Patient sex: F
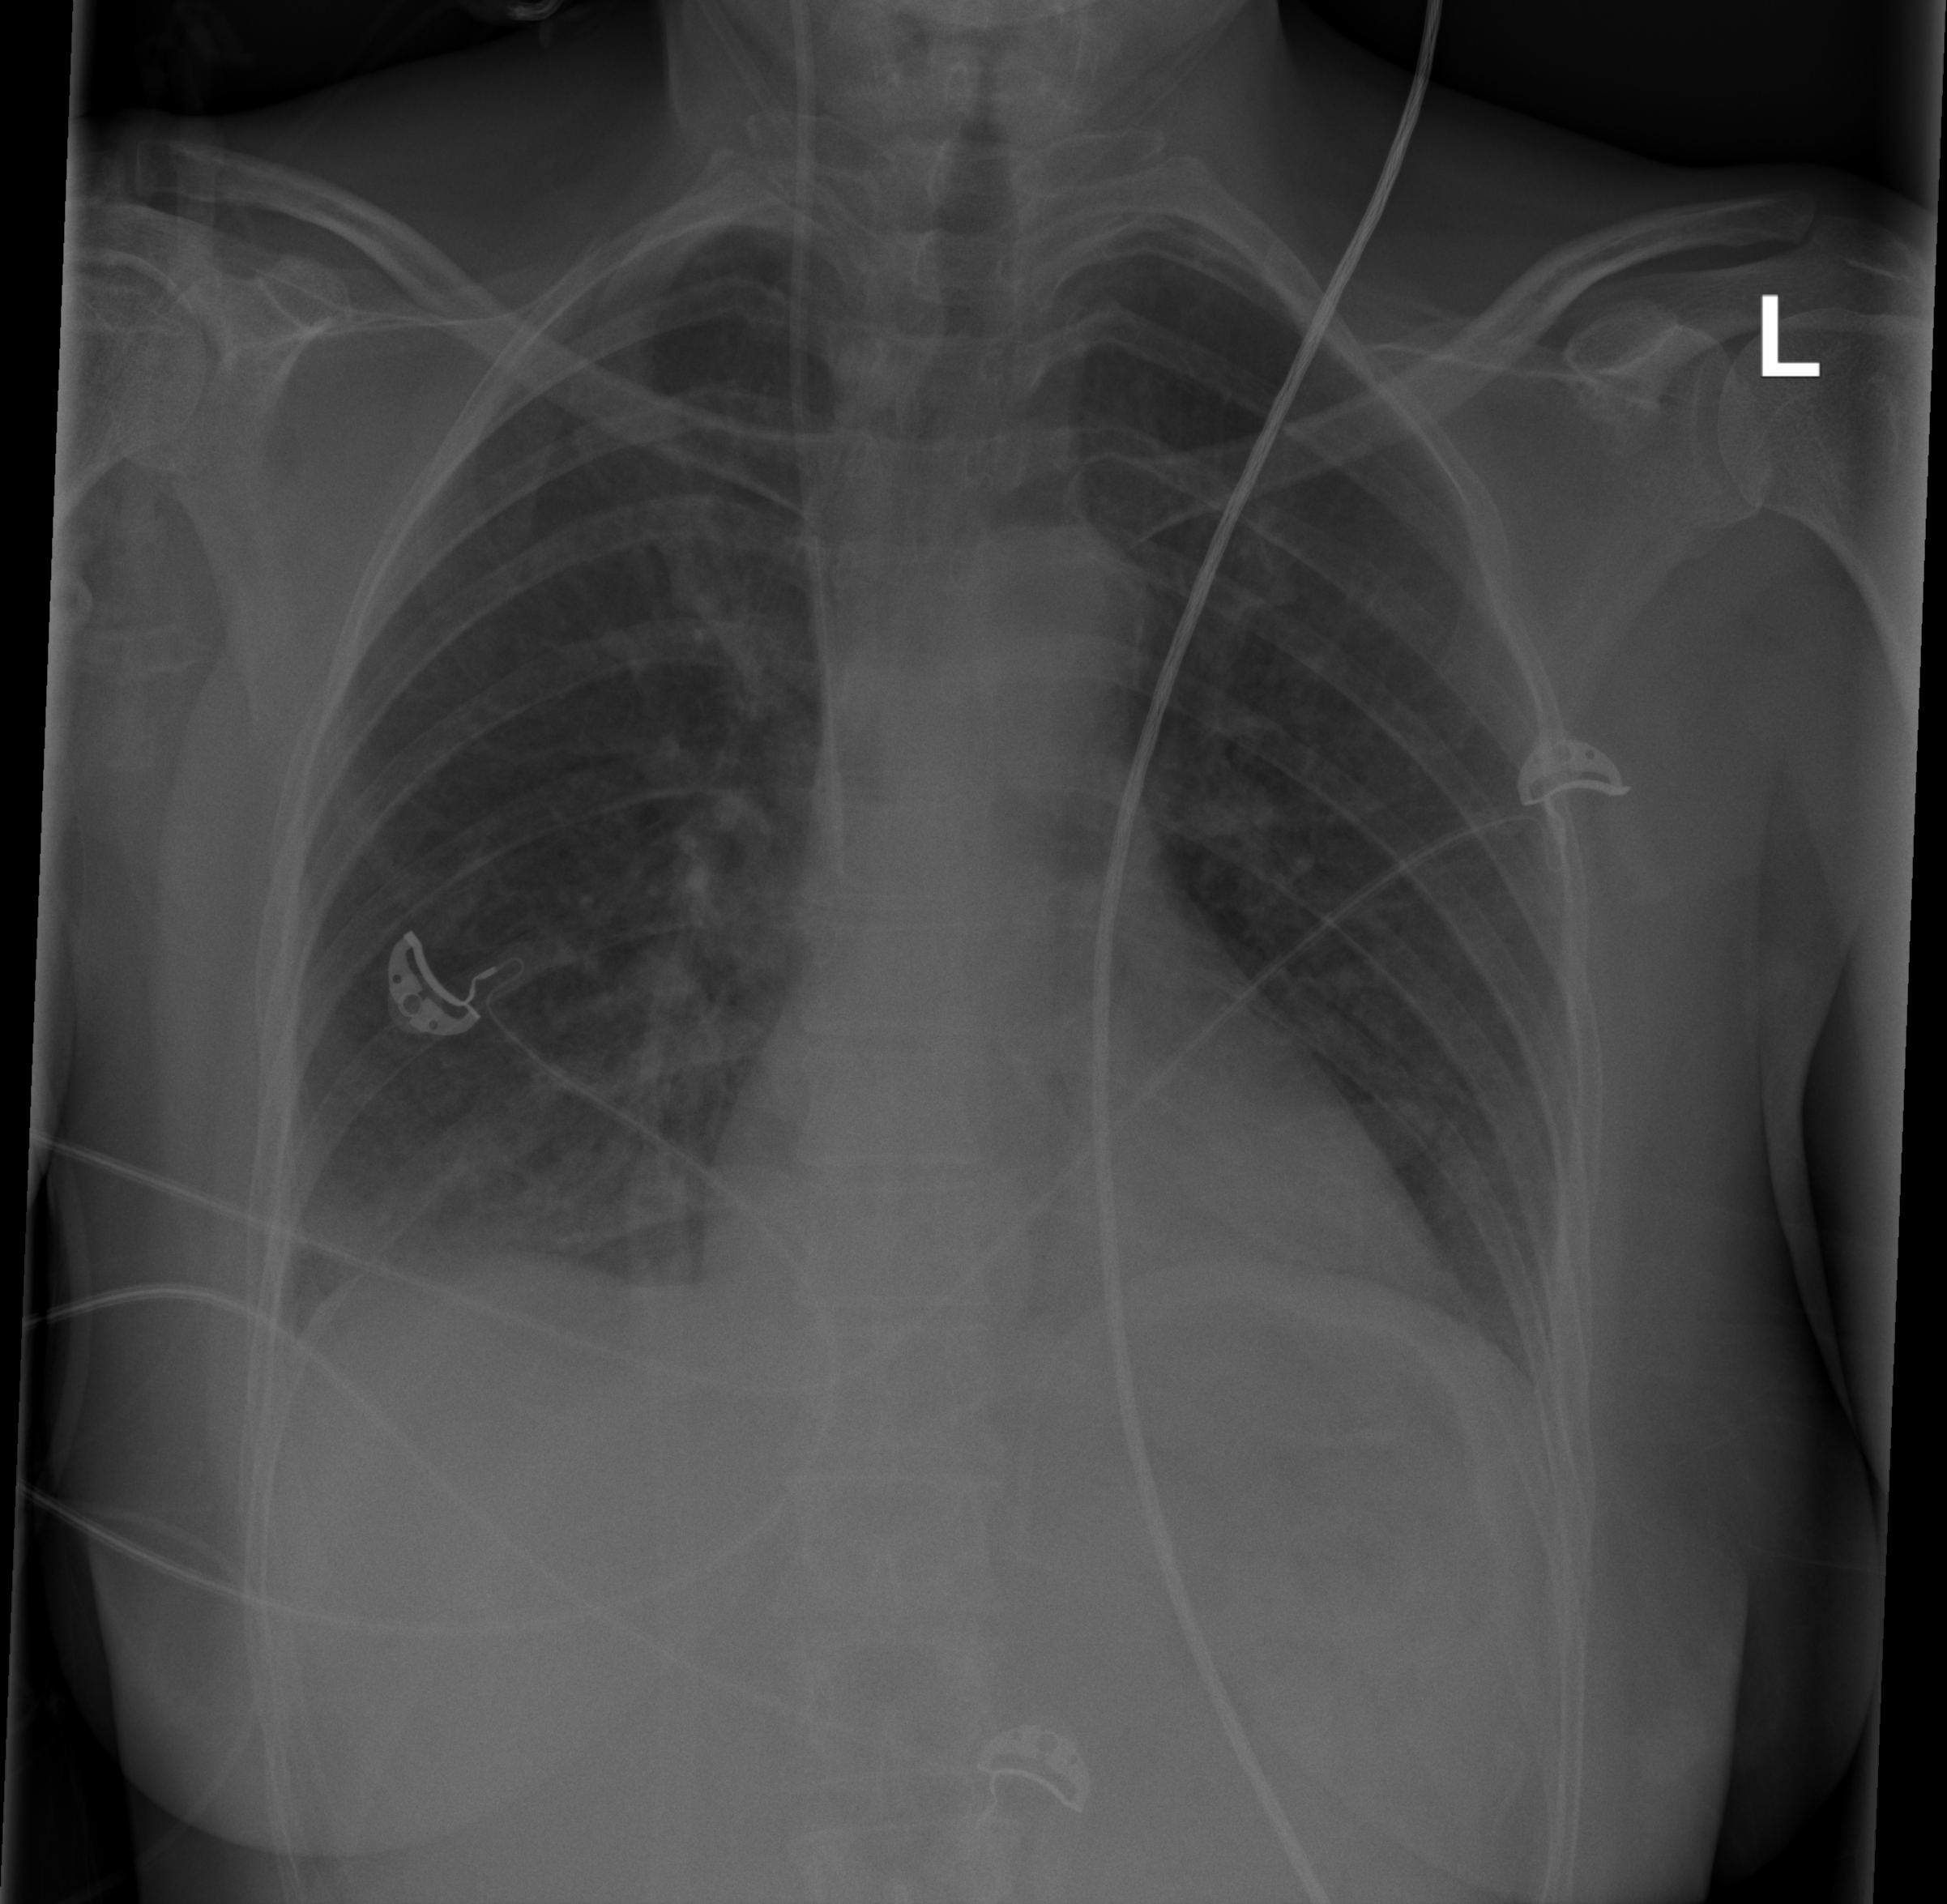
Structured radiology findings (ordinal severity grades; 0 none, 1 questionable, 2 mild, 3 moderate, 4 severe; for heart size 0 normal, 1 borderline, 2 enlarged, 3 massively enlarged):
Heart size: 1
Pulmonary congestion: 0
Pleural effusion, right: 2
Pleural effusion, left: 0
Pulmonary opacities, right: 2
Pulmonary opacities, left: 0
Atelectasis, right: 2
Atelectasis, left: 2